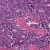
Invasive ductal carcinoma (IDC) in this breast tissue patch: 1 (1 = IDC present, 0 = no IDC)